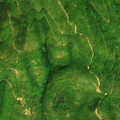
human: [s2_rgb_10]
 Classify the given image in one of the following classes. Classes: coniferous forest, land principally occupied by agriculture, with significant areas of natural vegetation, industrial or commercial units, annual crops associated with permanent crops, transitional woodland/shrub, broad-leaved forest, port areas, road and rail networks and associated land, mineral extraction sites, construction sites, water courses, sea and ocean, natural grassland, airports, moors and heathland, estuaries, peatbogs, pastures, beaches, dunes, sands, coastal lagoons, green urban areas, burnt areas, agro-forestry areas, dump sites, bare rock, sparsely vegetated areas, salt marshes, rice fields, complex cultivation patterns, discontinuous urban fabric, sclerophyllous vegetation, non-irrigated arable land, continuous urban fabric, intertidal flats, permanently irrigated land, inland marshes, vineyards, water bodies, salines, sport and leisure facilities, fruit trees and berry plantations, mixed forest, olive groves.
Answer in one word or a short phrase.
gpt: broad-leaved forest, mixed forest